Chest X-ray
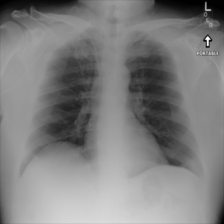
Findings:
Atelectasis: negative
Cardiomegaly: negative
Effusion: negative
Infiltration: negative
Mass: negative
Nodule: negative
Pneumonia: negative
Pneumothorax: negative
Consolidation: negative
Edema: negative
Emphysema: negative
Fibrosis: negative
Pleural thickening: negative
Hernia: negative